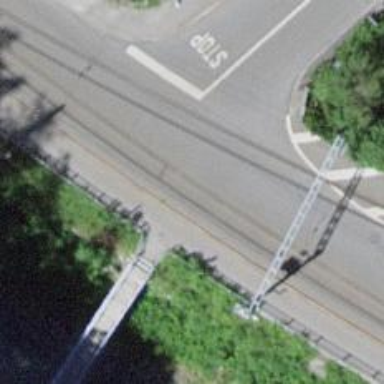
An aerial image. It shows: Railway crossing.